Field crop: tomato
Growth stage: 2
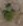
Species: solanum